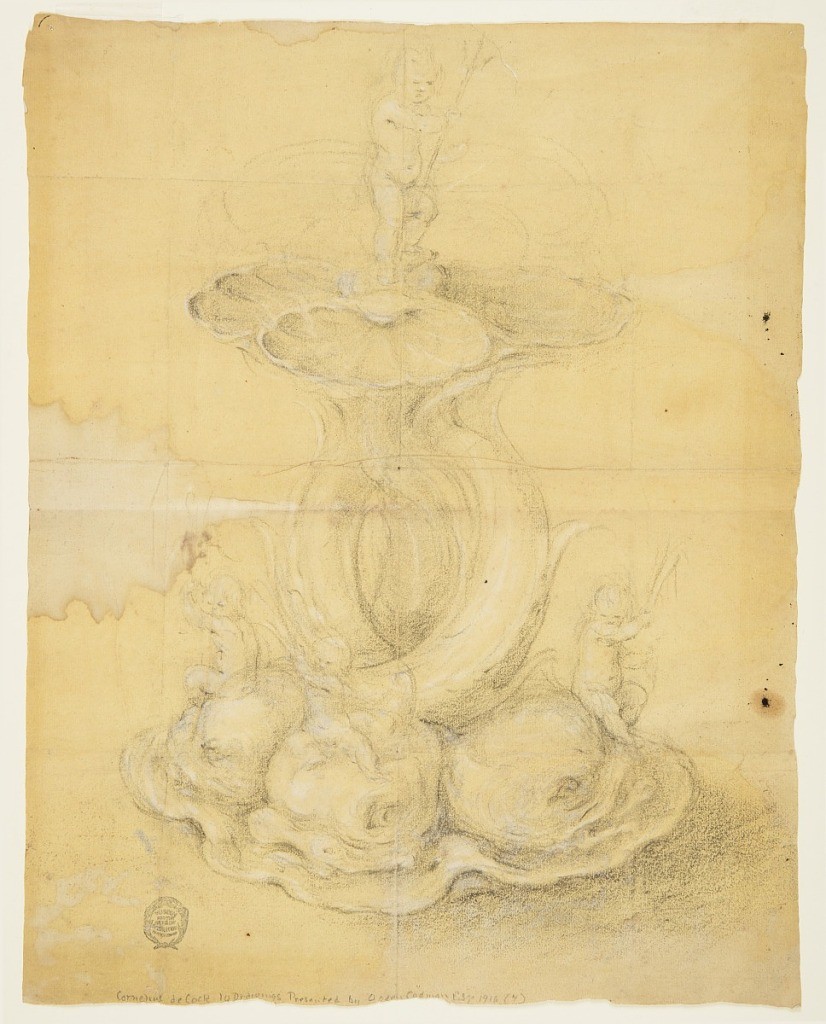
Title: Design for a Centerpiece
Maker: Jan Lutma, Dutch, ca. 1584 - 1669
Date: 1630–60
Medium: Chalk on tan laid paper
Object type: Drawing
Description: Design for a centerpiece to be executed in metal; four intertwined tails of dolphins support four shells. Figures of putti holding reeds sit upon the dolphins' heads. Another child bearing a trident stands upon the shells, above.